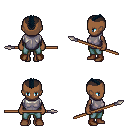
a pixel art fantasy rpg character, female body template, human, dark skin, steel chest armor, teal pants, raven short mohawk hairstyle, brown shoes, spear, four views (front, back, left, right), 2x2 character sprite sheet, small pixel art, hard edges, no anti-aliasing